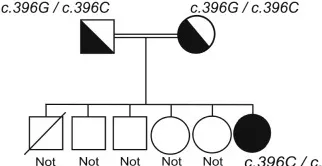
Genetic analysis of the AIRE gene. (A) Electropherograms of representative fragments of exon 3 of the AIRE gene relative to a normal control and the patient. The analysis was performed after informed consent. The wild-type allele for exon 3 is shown for the control (upper panel). The patient (bottom panel) is homozygous revealing two copies of the mutated c.396G>C allele (exon 3). Fifty normal controls tested negative for the novel mutation.
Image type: pathology (giemsa)